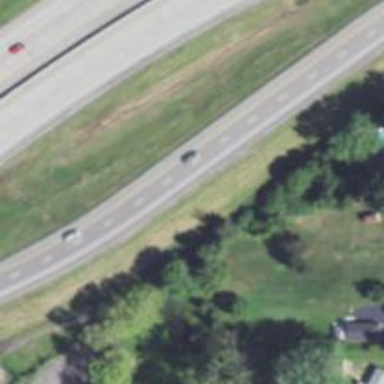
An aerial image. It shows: Asphalt motorway link with embankment.